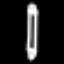
Label: pencil